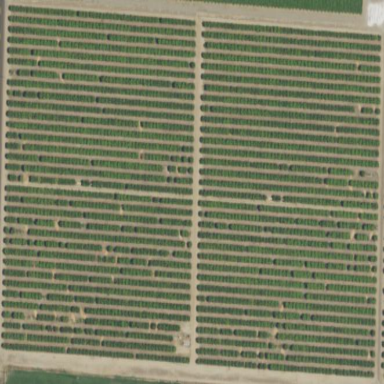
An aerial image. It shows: Orange orchard with beautiful orange trees.